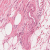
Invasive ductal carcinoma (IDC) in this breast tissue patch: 0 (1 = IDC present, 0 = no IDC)